Question: I get only this error text in Chrome. No any additional info:

What does it mean? What happened? Is there a way to tell Angular or Chrome to show more verbose error information?
Here is my file. Nothing else is included:
'''
'use strict';
// Declare app level module which depends on filters, and services
var vsApp = angular.module('vsApp', [
'ngRoute',
'vsApp.filters',
'vsApp.services',
'vsApp.directives',
'vsApp.controllers'
]);
vsApp.config(["$routeProvider"], function($routeProvider) {
$routeProvider.when('/registration', {templateUrl: 'partials/reg.html', controller: 'regCtrl'});
$routeProvider.when('/login', {templateUrl: 'partials/login.html', controller: 'loginCtrl'});
$routeProvider.otherwise({redirectTo: '/'});
});
vsApp.controller("regCtrl", function() {});
vsApp.controller("loginCtrl", function() {});
'''
'ng-app' attribute inclusion:
'''
<!DOCTYPE html>
<html ng-app="vsApp">
'''
My '<head>' tag:
'''
<script id="angularScript" src="/bower_components/angular/angular.js"></script>
<script src="/bower_components/angular-route/angular-route.js"></script>
<script src="/assets/js/app.js"></script>
'''
Protractor brought more info:
'''
Message:
UnknownError: unknown error: [$injector:modulerr] Failed to instantiate module vsApp due to:
Error: [ng:areq] Argument 'fn' is not a function, got string
http://errors.angularjs.org/1.3.0-build.2795+sha.222d473/ng/areq?p0=fn&p1=not%20a%20function%2C%20got%20string
at http://localhost:3000/bower_components/angular/angular.js:78:12
at assertArg (http://localhost:3000/bower_components/angular/angular.js:1583:11)
at assertArgFn (http://localhost:3000/bower_components/angular/angular.js:1593:3)
at annotate (http://localhost:3000/bower_components/angular/angular.js:3318:5)
at Object.invoke (http://localhost:3000/bower_components/angular/angular.js:3986:21)
at runInvokeQueue (http://localhost:3000/bower_components/angular/angular.js:3915:35)
at http://localhost:3000/bower_components/angular/angular.js:3924:11
at Array.forEach (native)
at forEach (http://localhost:3000/bower_components/angular/angular.js:320:11)
at loadModules (http://localhost:3000/bower_components/angular/angular.js:3905:5)
'''
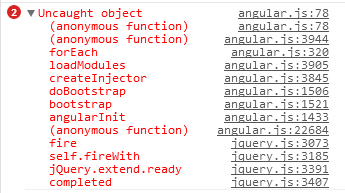
Answer: I don't know how to get more verbose error messages. I don't think it is even possible. However, you seem to have a at least a syntax error:
'''
vsApp.config(["$routeProvider", function($routeProvider) {
/* notice the [ ] */
}]);
'''
because you're using annotated injection of dependencies, just like in the documentation: <URL>
'''
myApp.config(["unicornLauncherProvider", function(unicornLauncherProvider) {
unicornLauncherProvider.useTinfoilShielding(true);
}]);
'''
In any case I tried to reproduce the error message you got but I only obtain useful error messages. see <URL>
'''
Uncaught Error: [$injector:modulerr] Failed to instantiate module vsApp due to:
Error: [ng:areq] Argument 'fn' is not a function, got string
http://errors.angularjs.org/1.2.1/ng/areq?p0=fn&p1=not%20a%20function%2C%20got%20string
at http://cdnjs.cloudflare.com/ajax/libs/angular.js/1.2.1/angular.js:78:12
at assertArg (http://cdnjs.cloudflare.com/ajax/libs/angular.js/1.2.1/angular.js:1346:11)
at assertArgFn (http://cdnjs.cloudflare.com/ajax/libs/angular.js/1.2.1/angular.js:1356:3)
at annotate (http://cdnjs.cloudflare.com/ajax/libs/angular.js/1.2.1/angular.js:2926:5)
at Object.invoke (http://cdnjs.cloudflare.com/ajax/libs/angular.js/1.2.1/angular.js:3587:21)
at http://cdnjs.cloudflare.com/ajax/libs/angular.js/1.2.1/angular.js:3534:37
at Array.forEach (native)
at forEach (http://cdnjs.cloudflare.com/ajax/libs/angular.js/1.2.1/angular.js:300:11)
at loadModules (http://cdnjs.cloudflare.com/ajax/libs/angular.js/1.2.1/angular.js:3521:5)
at createInjector (http://cdnjs.cloudflare.com/ajax/libs/angular.js/1.2.1/angular.js:3461:11)
http://errors.angularjs.org/1.2.1/$injector/modulerr?p0=vsApp&p1=Error%3A%2...cloudflare.com%2Fajax%2Flibs%2Fangular.js%2F1.2.1%2Fangular.js%3A3461%3A11)
http://errors.angularjs.org/1.2.1/$injector/modulerr?p0=vsApp&p1=Error%3A%2...cloudflare.com%2Fajax%2Flibs%2Fangular.js%2F1.2.1%2Fangular.js%3A3461%3A11) angular.js:78
(anonymous function) angular.js:78
(anonymous function) angular.js:3555
forEach angular.js:300
loadModules angular.js:3521
createInjector angular.js:3461
doBootstrap angular.js:1282
bootstrap angular.js:1297
angularInit angular.js:1246
(anonymous function) angular.js:20126
trigger angular.js:2298
(anonymous function) angular.js:2562
forEach angular.js:300
eventHandler
'''
maybe you had something else interfering?
I got the lower half of errors (with line numberS) when I clicked in the arrow. maybe you have the wrong settings in chrome?